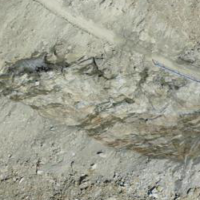
EUNIS habitat code: 48
Species observed at this site:
Aglais urticae